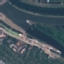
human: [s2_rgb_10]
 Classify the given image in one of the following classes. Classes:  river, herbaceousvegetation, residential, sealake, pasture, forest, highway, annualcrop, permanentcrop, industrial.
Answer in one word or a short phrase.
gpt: River